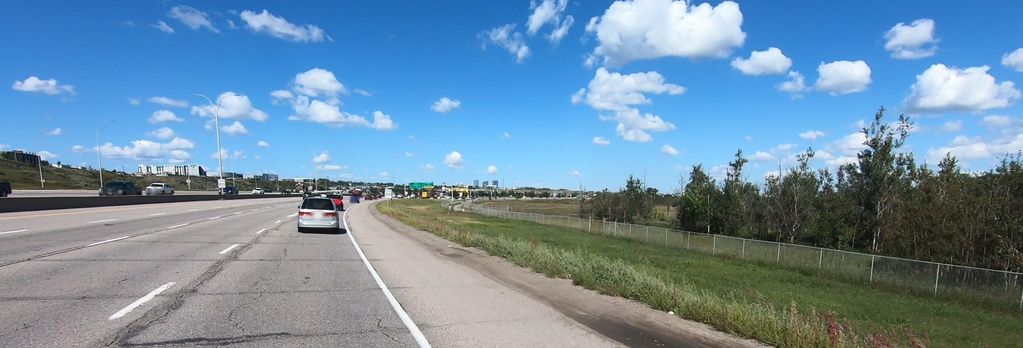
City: calgary